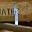
Label: 1